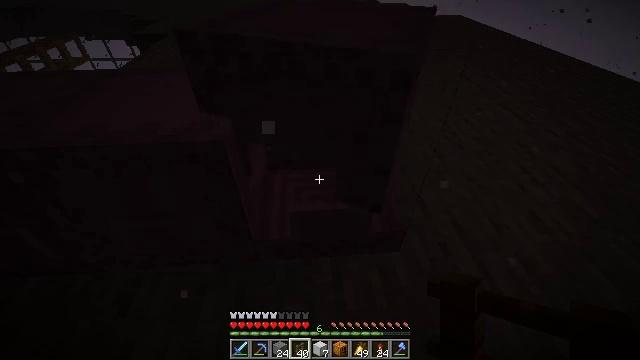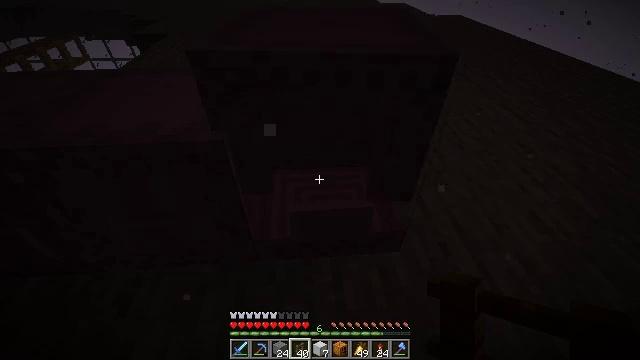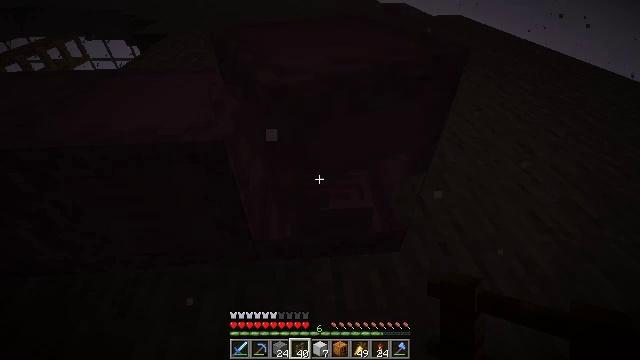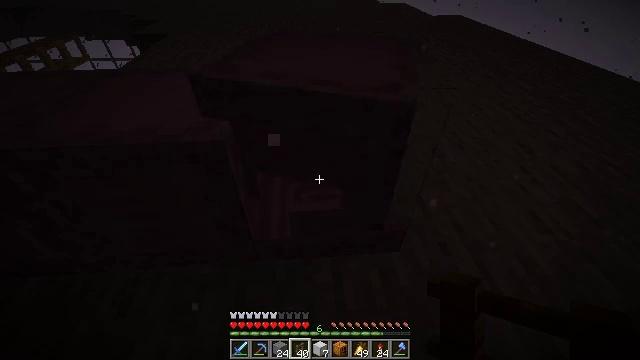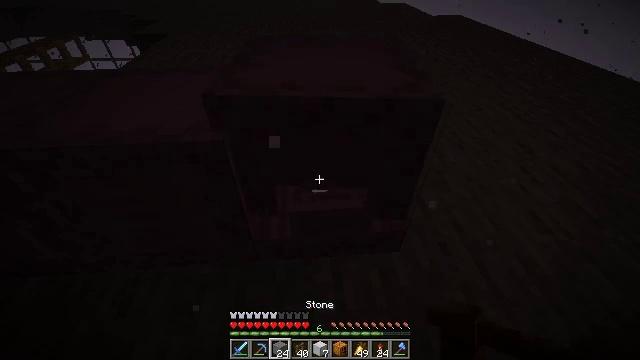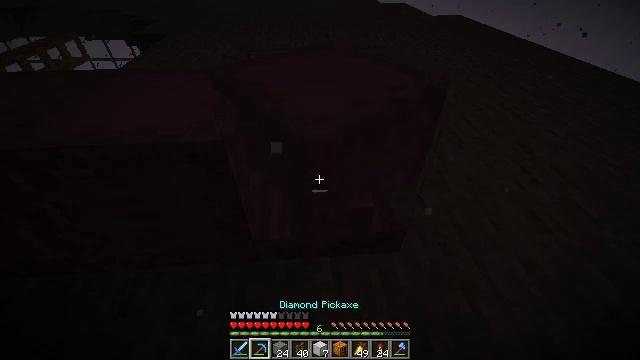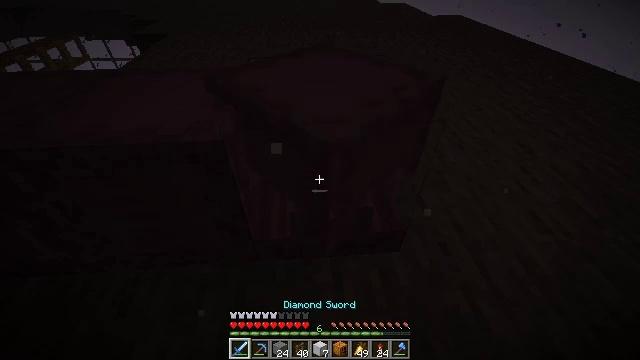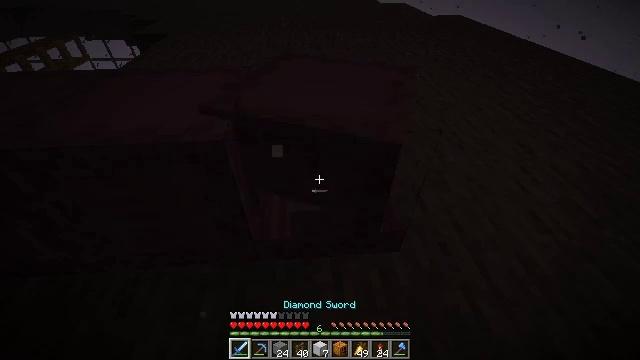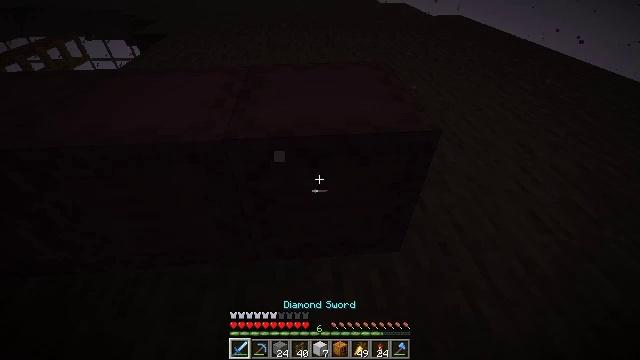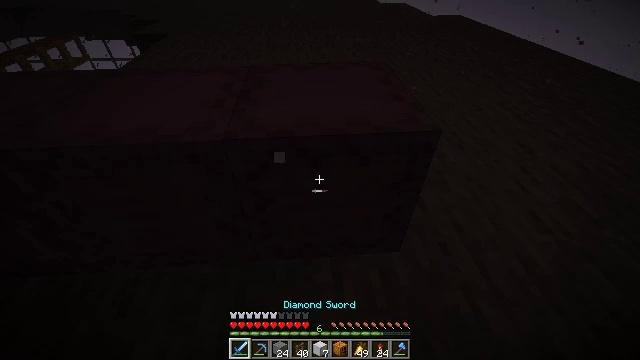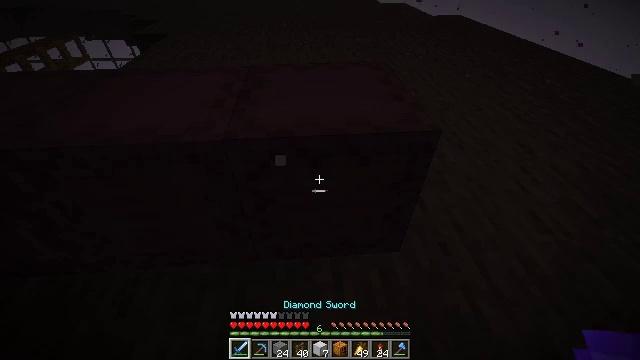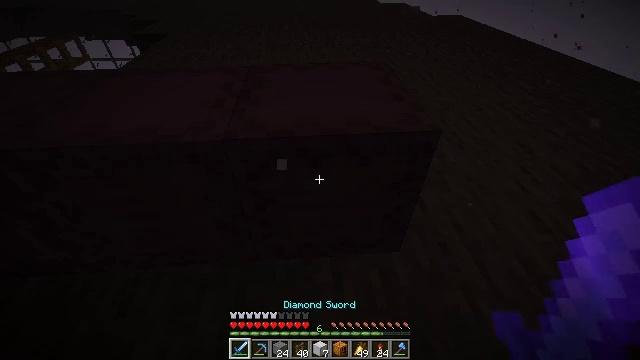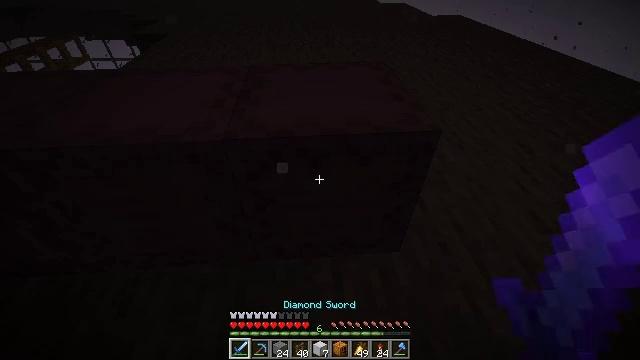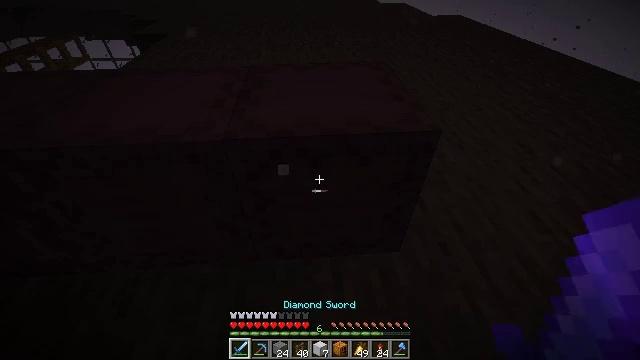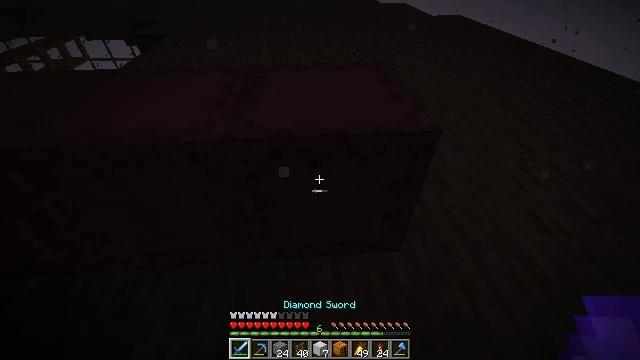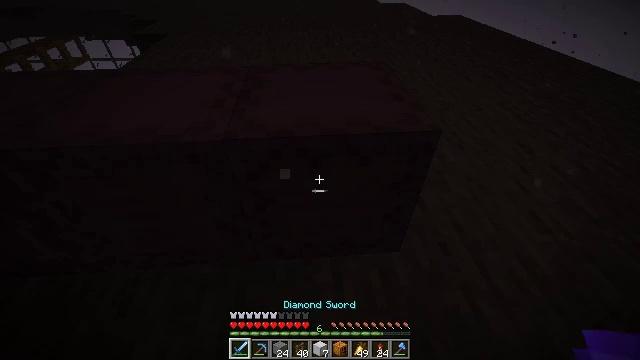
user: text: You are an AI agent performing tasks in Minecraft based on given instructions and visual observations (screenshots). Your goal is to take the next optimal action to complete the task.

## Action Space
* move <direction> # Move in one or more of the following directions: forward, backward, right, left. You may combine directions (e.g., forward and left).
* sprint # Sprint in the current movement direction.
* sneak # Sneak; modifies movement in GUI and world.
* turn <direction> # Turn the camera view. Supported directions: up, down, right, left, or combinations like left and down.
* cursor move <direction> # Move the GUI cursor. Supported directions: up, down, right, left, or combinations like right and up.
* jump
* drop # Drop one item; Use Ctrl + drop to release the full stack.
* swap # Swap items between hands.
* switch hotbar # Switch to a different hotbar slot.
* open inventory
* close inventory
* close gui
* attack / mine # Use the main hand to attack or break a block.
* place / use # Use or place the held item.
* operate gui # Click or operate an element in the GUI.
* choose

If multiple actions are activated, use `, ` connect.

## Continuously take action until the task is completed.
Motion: motion action
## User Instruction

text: Break the shulker box to collect it.
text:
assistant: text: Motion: no_op
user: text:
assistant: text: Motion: no_op
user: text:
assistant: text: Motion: no_op
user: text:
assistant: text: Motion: no_op
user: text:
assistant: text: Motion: no_op
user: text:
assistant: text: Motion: no_op
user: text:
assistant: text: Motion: no_op
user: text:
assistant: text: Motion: no_op
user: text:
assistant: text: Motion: no_op
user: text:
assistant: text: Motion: no_op
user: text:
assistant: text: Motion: no_op
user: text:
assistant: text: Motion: no_op
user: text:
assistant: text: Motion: no_op
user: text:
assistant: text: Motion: no_op
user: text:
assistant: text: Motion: no_op
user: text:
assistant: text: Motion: no_op
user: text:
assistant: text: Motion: no_op
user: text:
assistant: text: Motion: no_op
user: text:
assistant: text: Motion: no_op
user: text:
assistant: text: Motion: no_op
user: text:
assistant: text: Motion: no_op
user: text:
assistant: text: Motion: no_op
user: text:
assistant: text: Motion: no_op
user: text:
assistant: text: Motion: turn up
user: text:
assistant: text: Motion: no_op
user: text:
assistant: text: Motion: no_op
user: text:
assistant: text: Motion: no_op
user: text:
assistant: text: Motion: no_op
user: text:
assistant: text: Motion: no_op
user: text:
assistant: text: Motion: no_op